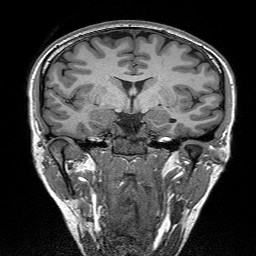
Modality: T1w
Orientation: sagittal
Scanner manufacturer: siemens
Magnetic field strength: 3 T
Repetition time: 2.3 s